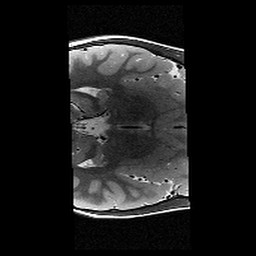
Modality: T2w
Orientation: axial
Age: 9
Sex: female
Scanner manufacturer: siemens
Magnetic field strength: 3 T
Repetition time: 9.23 s
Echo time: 0.067 s